Interaction volume radius: 5 \u00c5
Interaction volume height: 30 \u00c5
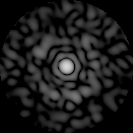
Disorder parameter: 0.8214